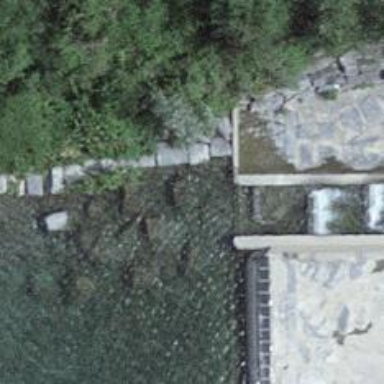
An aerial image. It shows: Fish pass along the waterway.